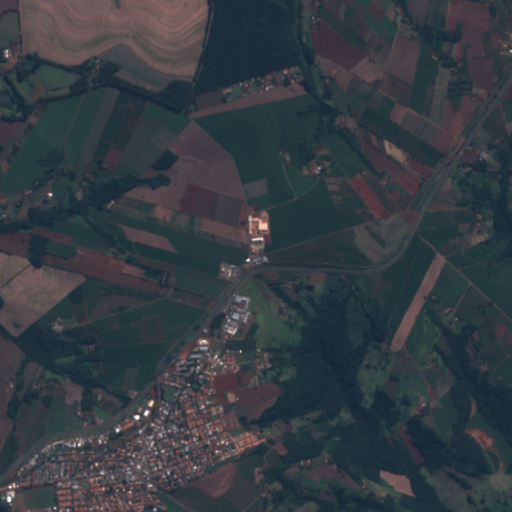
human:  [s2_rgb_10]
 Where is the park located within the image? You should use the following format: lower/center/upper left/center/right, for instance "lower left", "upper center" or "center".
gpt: The park is located in the lower left of the image.
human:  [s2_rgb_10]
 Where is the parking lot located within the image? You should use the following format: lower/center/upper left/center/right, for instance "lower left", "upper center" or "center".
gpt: The parking lot is located in the lower left of the image.
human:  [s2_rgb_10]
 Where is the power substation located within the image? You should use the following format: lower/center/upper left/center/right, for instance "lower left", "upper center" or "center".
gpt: The power substation is located in the lower left of the image.
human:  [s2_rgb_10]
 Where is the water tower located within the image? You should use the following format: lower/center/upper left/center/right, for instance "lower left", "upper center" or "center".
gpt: The water tower is located in the lower left of the image.
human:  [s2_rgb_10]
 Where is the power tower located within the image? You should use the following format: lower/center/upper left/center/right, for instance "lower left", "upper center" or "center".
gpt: There is no power tower in the image.